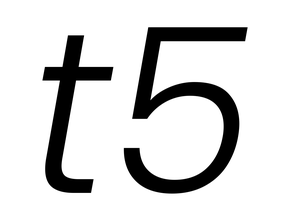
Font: Poppins-LightItalic